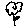
Label: flower